Field crop: maize
Growth stage: 2
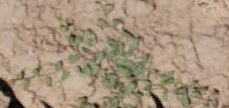
Species: convolvulus